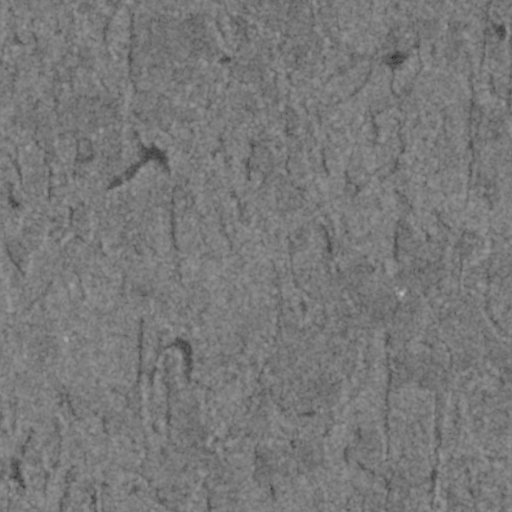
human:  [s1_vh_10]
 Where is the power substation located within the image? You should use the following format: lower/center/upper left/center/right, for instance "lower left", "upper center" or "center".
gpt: The power substation is located in the lower right of the image.
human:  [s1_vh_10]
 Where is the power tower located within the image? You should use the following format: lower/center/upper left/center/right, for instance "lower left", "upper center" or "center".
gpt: The power tower is located in the right of the image.
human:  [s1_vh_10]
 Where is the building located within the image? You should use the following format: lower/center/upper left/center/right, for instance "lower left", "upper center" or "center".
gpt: The building is located in the lower left of the image.
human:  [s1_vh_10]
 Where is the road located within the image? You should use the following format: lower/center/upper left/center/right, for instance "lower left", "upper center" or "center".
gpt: There is no road in the image.

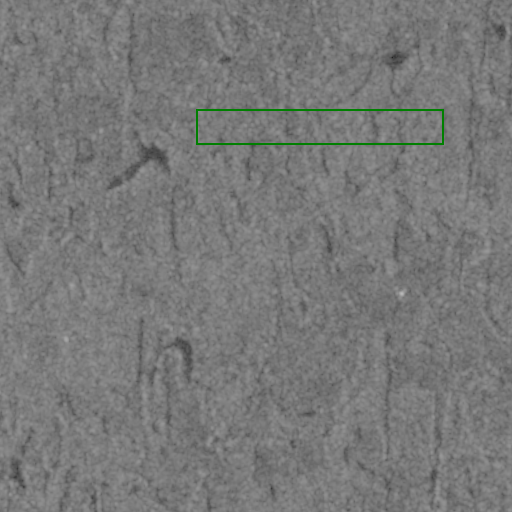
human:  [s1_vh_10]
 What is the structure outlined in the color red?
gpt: There is no red outline.
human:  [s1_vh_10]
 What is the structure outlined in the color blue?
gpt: There is no structure outlined in blue.